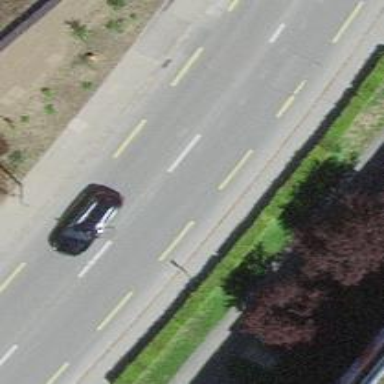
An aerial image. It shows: Tertiary road with asphalt surface. Both sides of the road have sidewalks and there is dedicated cycle lane.